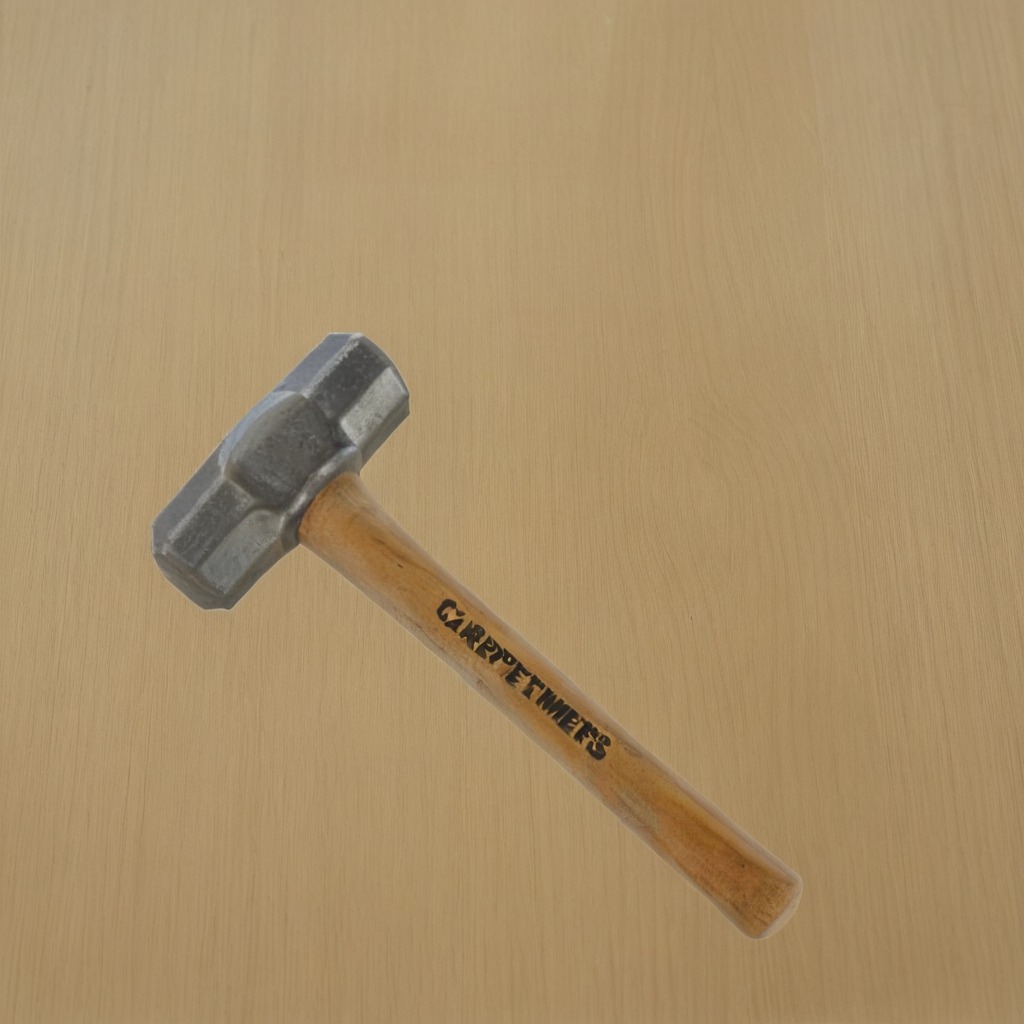
A hammer is lying on the plywood surface in the workshop.